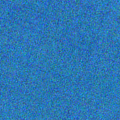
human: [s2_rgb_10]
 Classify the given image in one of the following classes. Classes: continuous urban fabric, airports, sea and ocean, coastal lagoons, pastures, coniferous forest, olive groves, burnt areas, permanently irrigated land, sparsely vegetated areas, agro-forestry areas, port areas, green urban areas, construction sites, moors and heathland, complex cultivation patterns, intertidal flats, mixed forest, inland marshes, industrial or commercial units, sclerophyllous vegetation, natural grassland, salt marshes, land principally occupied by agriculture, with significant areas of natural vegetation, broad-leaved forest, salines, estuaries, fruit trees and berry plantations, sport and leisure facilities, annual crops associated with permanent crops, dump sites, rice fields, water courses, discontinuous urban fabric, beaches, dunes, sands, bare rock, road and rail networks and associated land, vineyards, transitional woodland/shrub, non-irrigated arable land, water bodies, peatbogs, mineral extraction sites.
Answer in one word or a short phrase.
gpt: sea and ocean